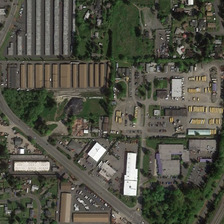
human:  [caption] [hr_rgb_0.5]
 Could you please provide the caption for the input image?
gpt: many buildings in the industrial area while with many moss green plants surrounded .

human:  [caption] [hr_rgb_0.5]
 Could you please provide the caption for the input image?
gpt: a long arc highway through the industrial area .

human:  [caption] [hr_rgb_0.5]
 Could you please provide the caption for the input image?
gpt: many long buildings on the either hand of the road .

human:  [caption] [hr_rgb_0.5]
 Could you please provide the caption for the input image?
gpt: three buildings with white roof on the either hand of the road .

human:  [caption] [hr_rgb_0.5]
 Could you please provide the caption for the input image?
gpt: many buildings and green trees are in an industrial area .